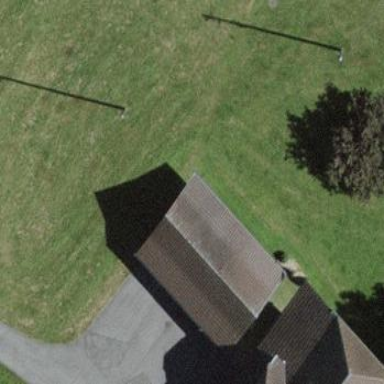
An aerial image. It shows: Garage.